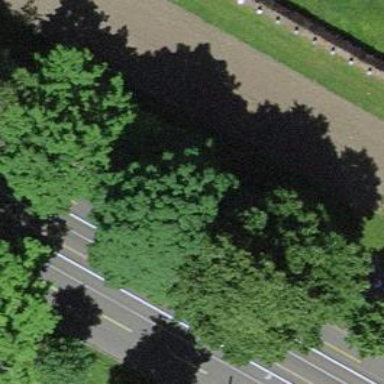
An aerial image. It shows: Tree-lined avenue.